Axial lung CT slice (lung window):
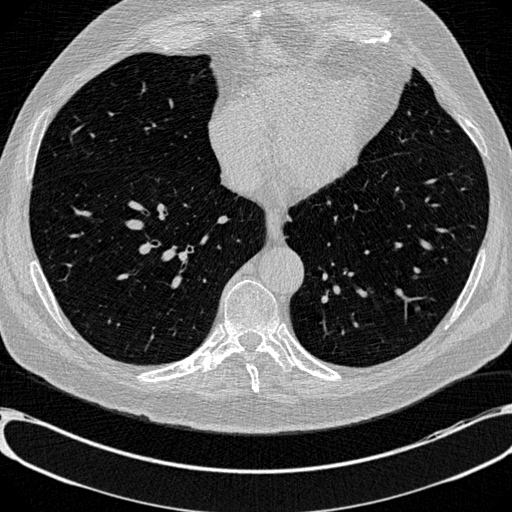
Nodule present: yes
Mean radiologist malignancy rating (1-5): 2